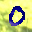
Label: 0